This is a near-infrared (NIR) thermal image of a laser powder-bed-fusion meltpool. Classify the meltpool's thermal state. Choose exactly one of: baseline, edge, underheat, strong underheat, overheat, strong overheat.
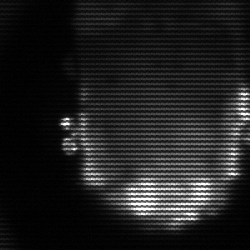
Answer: baseline